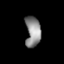
Tissue: lung
Cell type: Endothelial cells
Senescence score: 0.1611
Nuclear area (px): 457
Mean DAPI intensity: 138.646